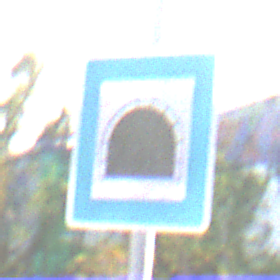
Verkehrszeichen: Tunnel
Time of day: MorningAfternoon
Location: Outdoor (Urban)
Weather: PartlyCloudy
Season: NotSpecified
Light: Natural